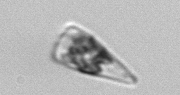
Label: Licmophora